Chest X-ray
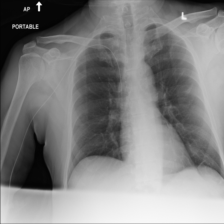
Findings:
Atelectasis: negative
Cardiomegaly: negative
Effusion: negative
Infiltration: negative
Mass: negative
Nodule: negative
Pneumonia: negative
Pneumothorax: negative
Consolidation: negative
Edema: negative
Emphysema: negative
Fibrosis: negative
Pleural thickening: negative
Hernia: negative